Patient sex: M
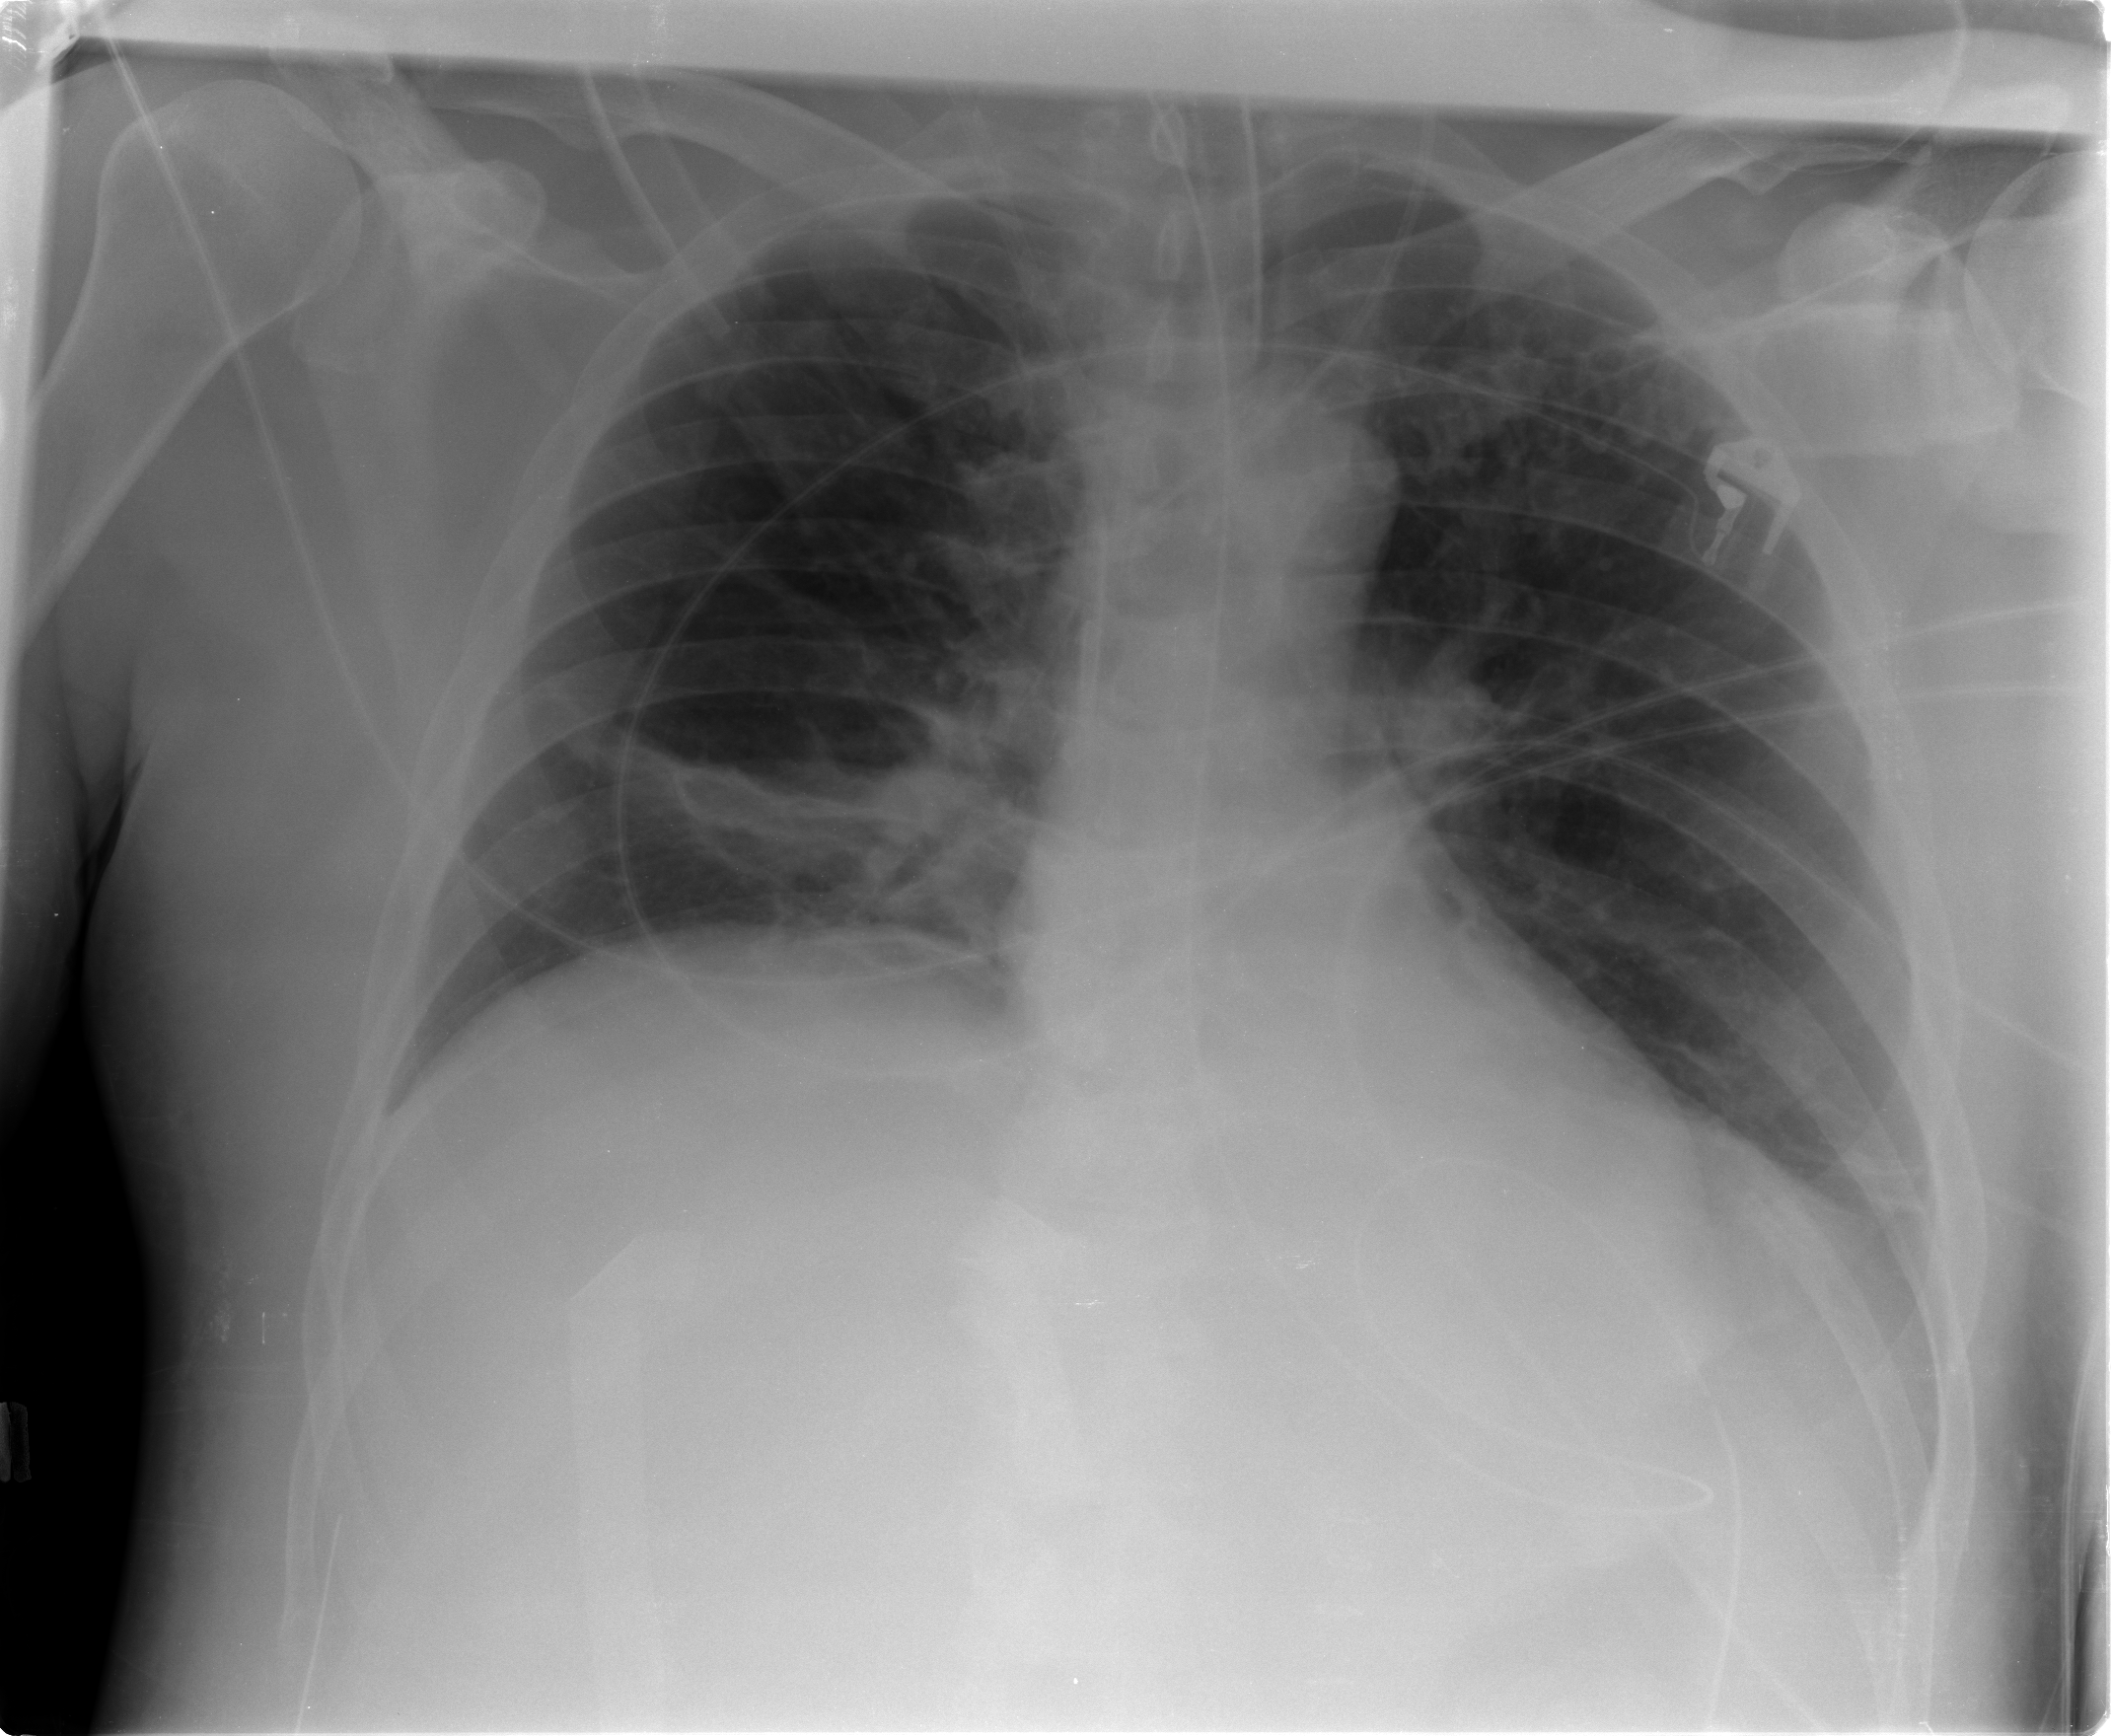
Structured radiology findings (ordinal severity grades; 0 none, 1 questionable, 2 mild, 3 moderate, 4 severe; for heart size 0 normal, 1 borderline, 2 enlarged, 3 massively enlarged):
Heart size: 2
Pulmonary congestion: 0
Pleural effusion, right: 0
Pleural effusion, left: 2
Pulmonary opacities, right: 0
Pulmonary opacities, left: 2
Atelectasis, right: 2
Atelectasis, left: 2